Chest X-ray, PA view. Patient: 46 years old, sex M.
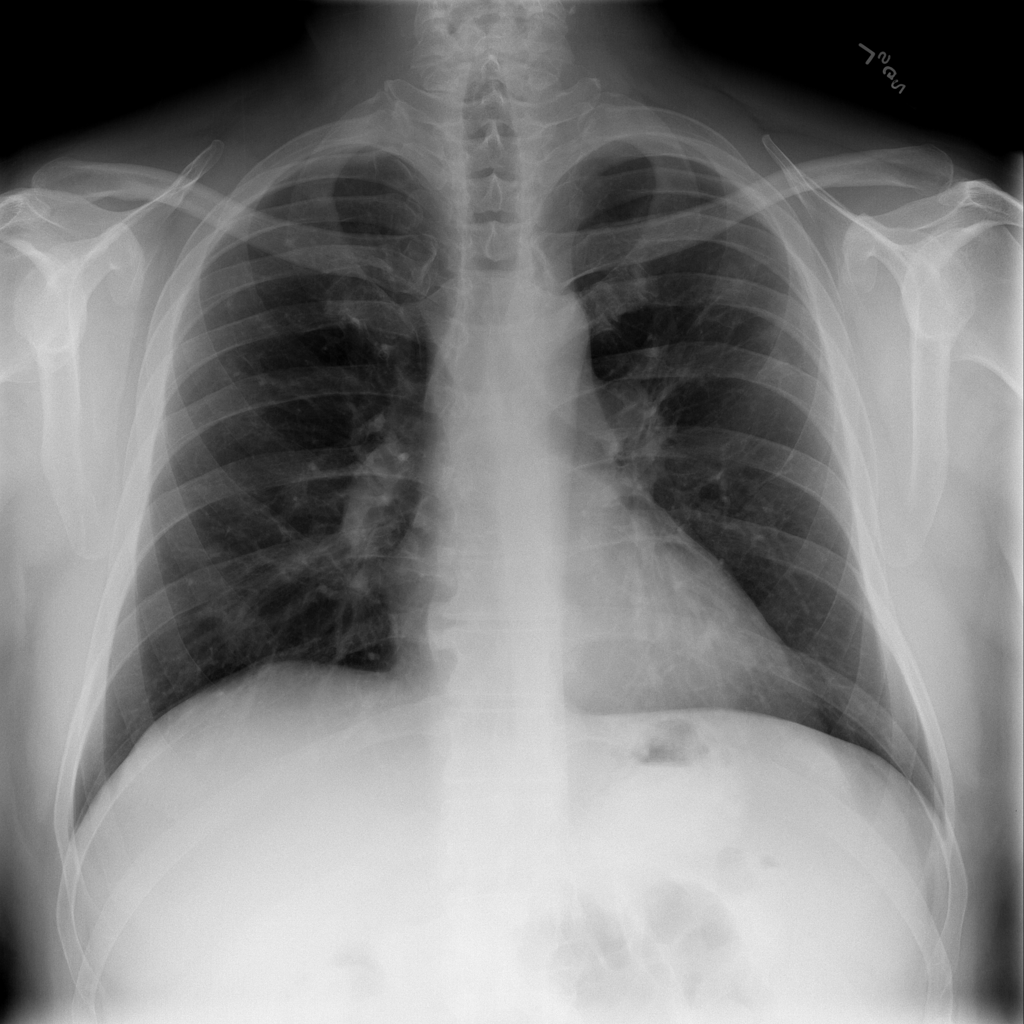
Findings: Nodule